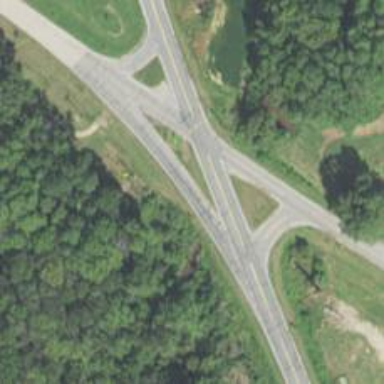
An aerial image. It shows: Secondary link road.